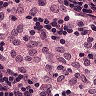
Metastatic tissue present: no